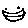
Label: smiley face